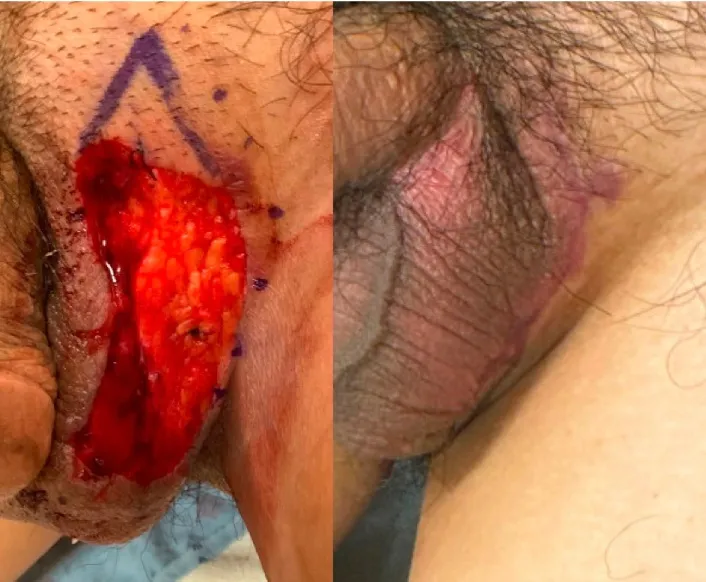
Mohs defect (left panel). Six weeks after Mohs micrographic surgery with intermediate primary repair (right panel).
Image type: medical_photograph (other_medical_photograph)